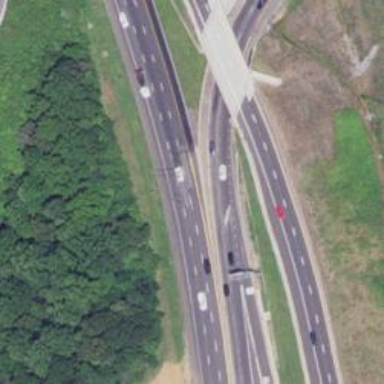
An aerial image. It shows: Motorway junction.